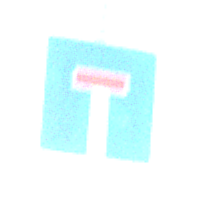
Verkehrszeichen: Sackgasse
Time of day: SunriseSunset
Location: Outdoor (Nature)
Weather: Clear
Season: NotSpecified
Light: Natural